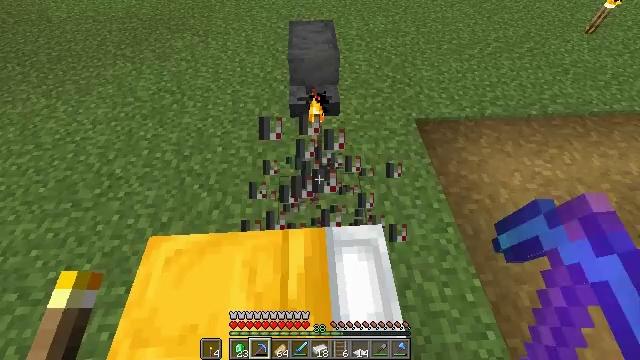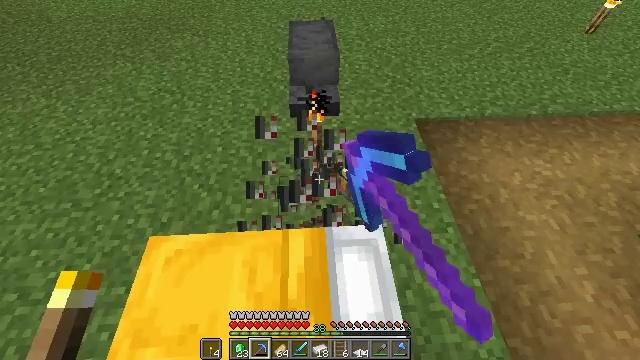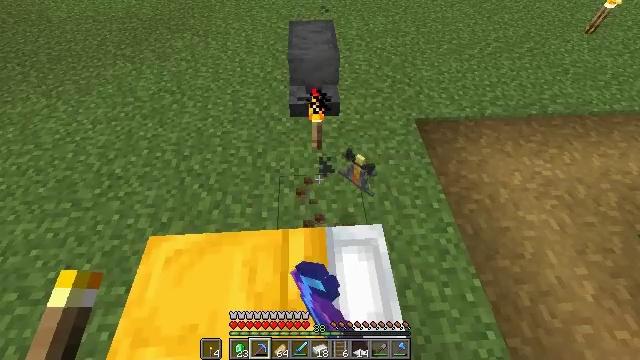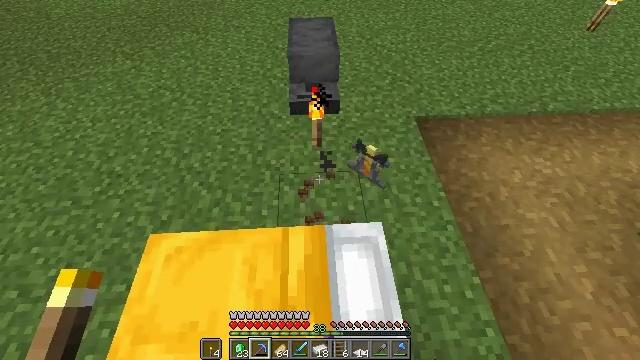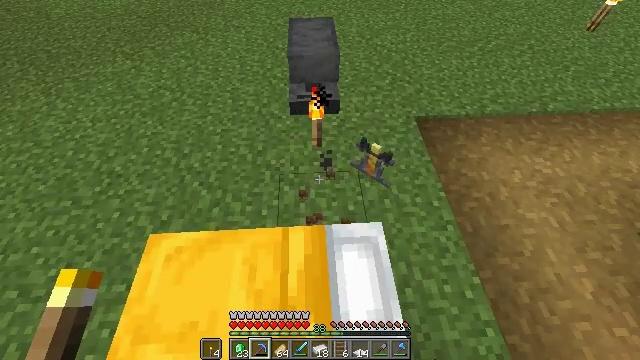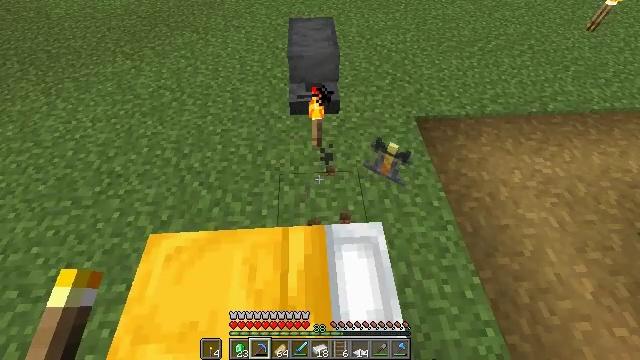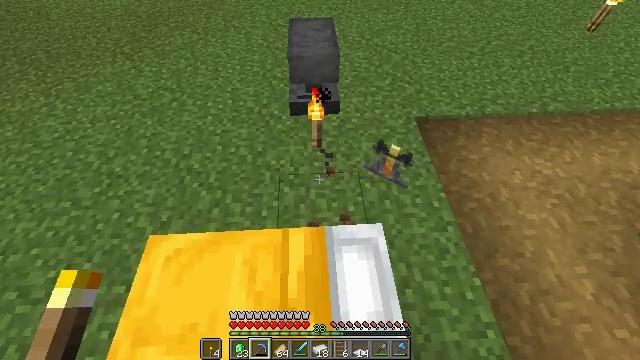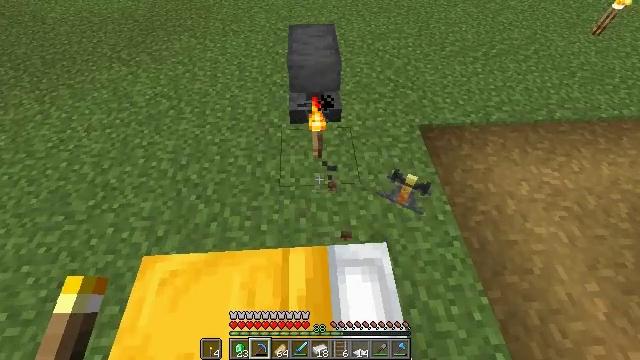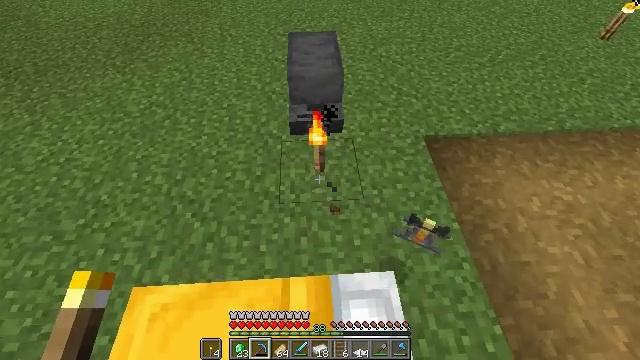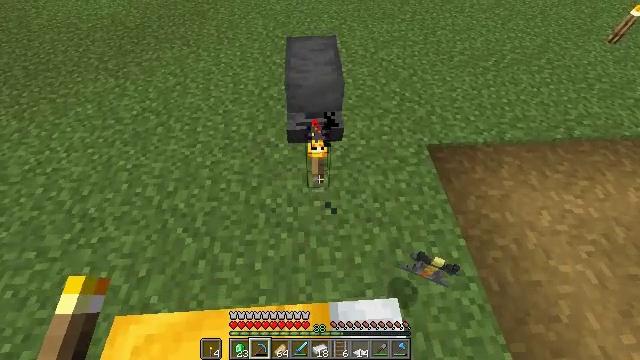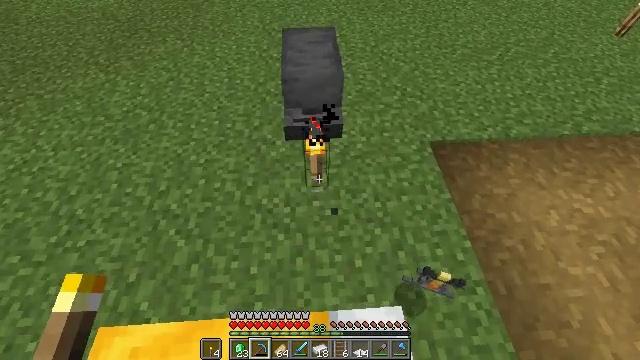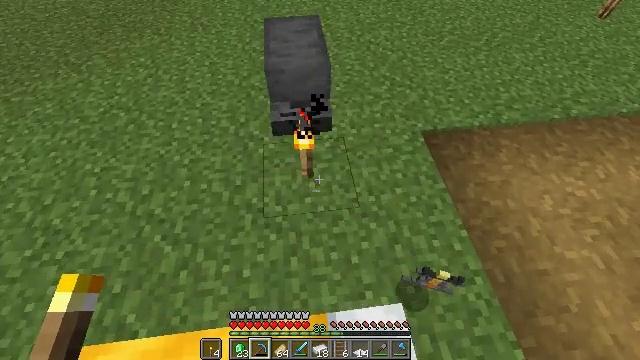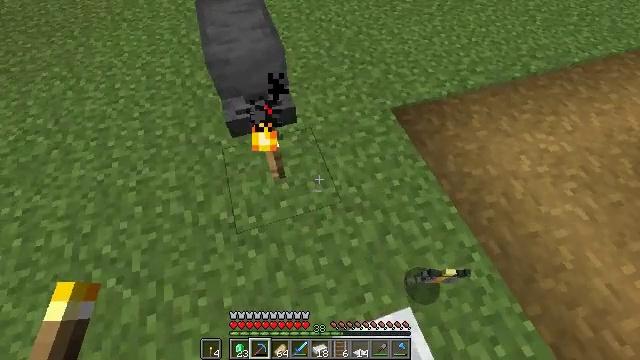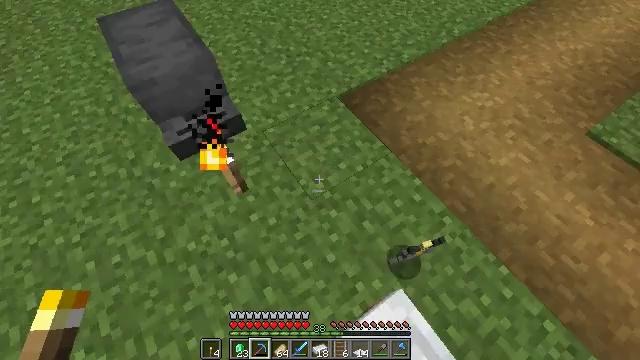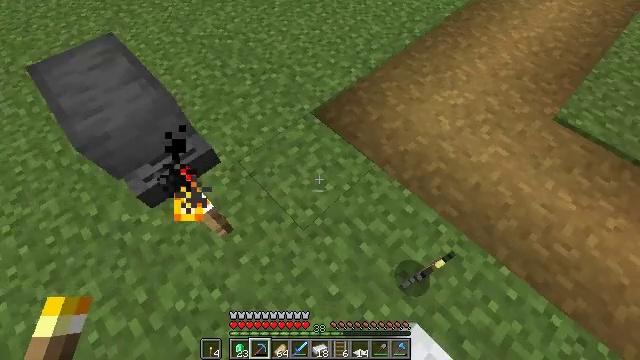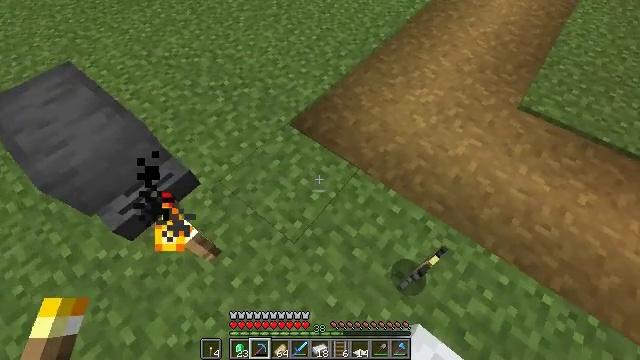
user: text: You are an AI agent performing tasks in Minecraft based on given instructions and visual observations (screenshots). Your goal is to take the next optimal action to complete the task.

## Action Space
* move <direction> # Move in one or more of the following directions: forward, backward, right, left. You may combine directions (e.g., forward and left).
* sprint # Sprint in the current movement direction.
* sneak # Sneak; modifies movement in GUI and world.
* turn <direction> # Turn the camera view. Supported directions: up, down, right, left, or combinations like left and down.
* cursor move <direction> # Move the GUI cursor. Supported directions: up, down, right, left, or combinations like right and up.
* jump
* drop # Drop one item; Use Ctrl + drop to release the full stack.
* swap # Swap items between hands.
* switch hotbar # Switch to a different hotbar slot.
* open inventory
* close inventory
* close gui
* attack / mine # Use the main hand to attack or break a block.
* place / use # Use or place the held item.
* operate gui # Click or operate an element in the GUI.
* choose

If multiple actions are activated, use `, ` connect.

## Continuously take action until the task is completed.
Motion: motion action
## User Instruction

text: Reuse the anvil by mining it.
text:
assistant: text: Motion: attack / mine
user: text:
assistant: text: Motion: attack / mine
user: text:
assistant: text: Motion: attack / mine
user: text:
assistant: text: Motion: no_op
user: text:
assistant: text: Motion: no_op
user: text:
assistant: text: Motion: move forward
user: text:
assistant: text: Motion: move forward
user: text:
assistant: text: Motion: move forward
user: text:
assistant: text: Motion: move forward
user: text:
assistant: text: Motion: move forward
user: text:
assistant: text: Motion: move forward, turn right and down
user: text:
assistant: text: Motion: move forward, turn right and down
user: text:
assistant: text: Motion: move forward, turn right and down
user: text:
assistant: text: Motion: turn right
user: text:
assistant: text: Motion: turn right and up
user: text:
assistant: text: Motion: turn right and up
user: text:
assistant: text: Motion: turn up
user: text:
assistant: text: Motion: move forward, turn up
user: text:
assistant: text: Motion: move forward, turn left and up
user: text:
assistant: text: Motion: move forward, turn left and up
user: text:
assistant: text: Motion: move forward, turn left and up
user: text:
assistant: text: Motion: move forward, turn left and up
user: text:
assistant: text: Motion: move forward, turn left and up
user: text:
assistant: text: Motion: move forward, turn left and up
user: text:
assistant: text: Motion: move forward, turn left and up
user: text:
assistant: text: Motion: move forward, turn left and up
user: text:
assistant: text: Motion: move forward, turn left and up
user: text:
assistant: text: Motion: turn left
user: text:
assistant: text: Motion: turn left and down
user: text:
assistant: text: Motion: turn left and down